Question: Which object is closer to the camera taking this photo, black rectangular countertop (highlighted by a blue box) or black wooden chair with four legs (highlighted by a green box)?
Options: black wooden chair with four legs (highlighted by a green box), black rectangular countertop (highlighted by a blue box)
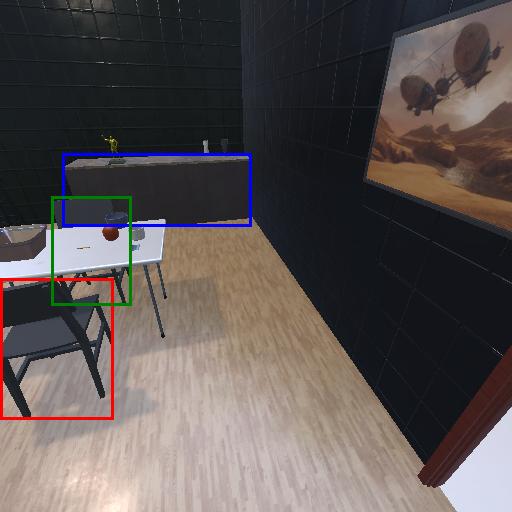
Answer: black wooden chair with four legs (highlighted by a green box)